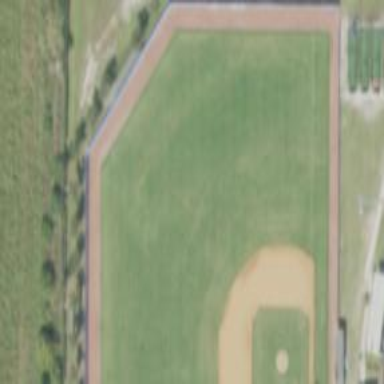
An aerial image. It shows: Baseball pitch for leisure land.